Question: I have just started learning c programming.I have a question.
I wanna calculate the volume of a sphere from radius.my code is:

but it is not giving me correct ans for 1523.result is <PHONE>.000
but the correct ans will be <PHONE>.627.Where is the problem?
I found the problem here <URL>
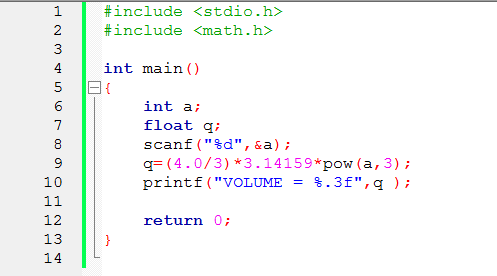
Answer: Your computation is performed in 'double' and converted on assignment to 'float', so you loose precision. You probably just should declare 'q' as 'double'.
Also if you are really concerned about precision, you should use a better approximation of p.